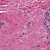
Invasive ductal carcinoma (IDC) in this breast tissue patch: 0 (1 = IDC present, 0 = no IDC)